Question: What is the reading of this measurement?
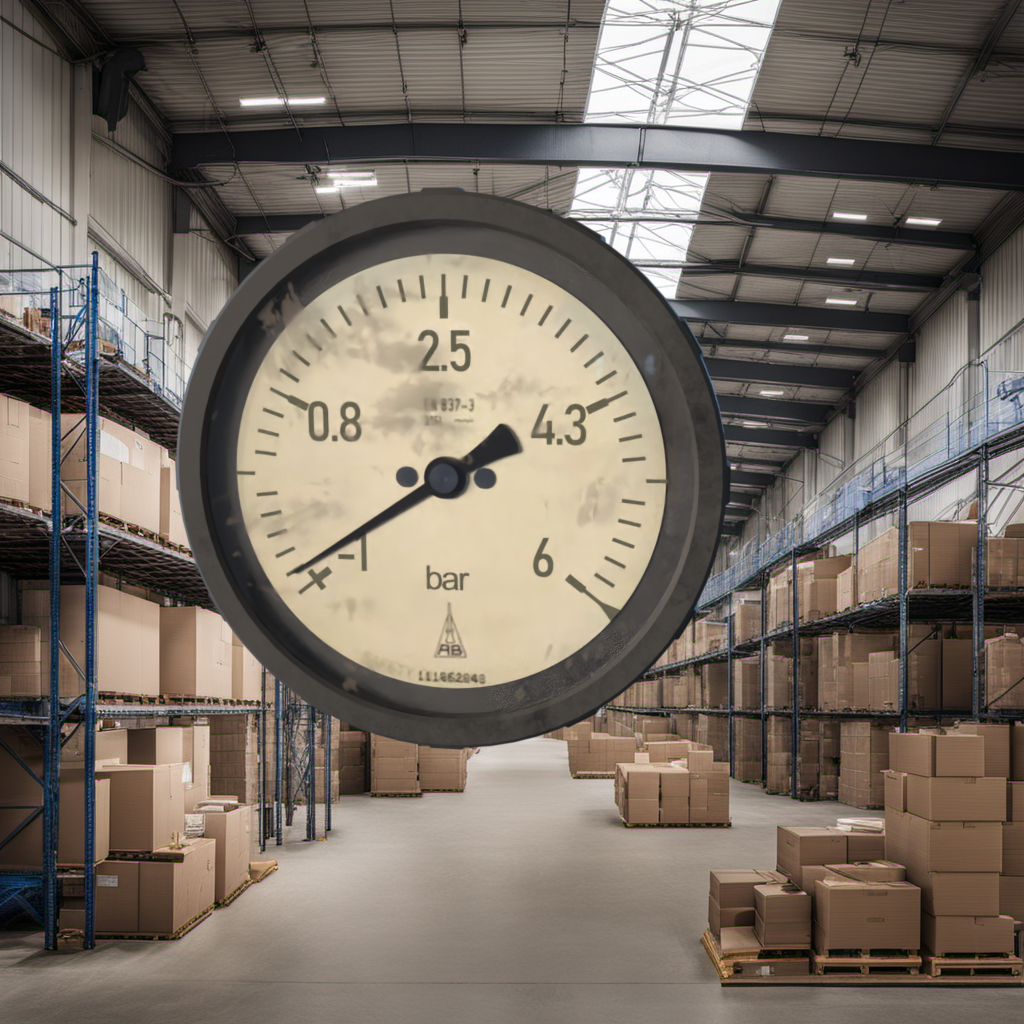
Answer: The result is -0.84
Question: What is the value range of this measurement?
Answer: The range is from -1 to 6
Question: What is the minimum and maximum value of this measurement?
Answer: The minimum value is -1 and the maximum value is 6